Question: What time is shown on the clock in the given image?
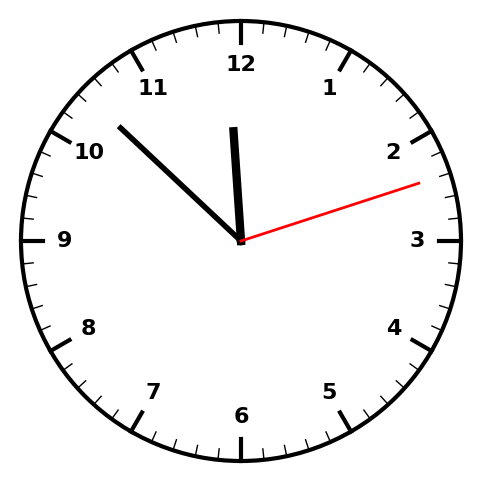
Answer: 11:52:12